Question: I have (5) pandas series i'm trying to plot on (5) graphs. i want to have them so that they look like this format with the 5th chart on the last row by itself, centered (don't focus on the contents of the charts, just the positioning)

But in pandas 0.16.1, I get an Index Error on the 5th chart. Here's a MCVE example of my issue that you guys can copy and paste and try for yourself.
'''
import pandas as pd
import numpy as np
import matplotlib.pyplot as plt
import matplotlib
matplotlib.style.use('ggplot')
fig = plt.figure()
firstperiod = pd.Series({1:1, 2:2, 3:3, 4:3, 5:4})
secondperiod = pd.Series({1:1, 2:1, 3:2, 4:2})
thirdperiod = pd.Series({1:4, 2:4, 3:5, 4:1, 5:1, 6:3})
fourthperiod = pd.Series({1:3, 2:3, 3:1, 4:6, 5:7, 6:5})
fifthperiod = pd.Series({1:2, 2:2, 3:1, 4:5, 5:5})
ax1 = plt.subplot2grid((6,4), [0,0], 2, 2)
firstperiod.plot(kind='hist', bins=5)
ax2 = plt.subplot2grid((6,4), [0,2], 2, 2)
secondperiod.plot(kind='hist', bins=4)
ax3 = plt.subplot2grid((6,4), [2,1], 2, 2)
thirdperiod.plot(kind="hist", bins=6)
ax4 = plt.subplot2grid((6,4), [2,2], 2, 2)
fourthperiod.plot(kind="hist", bins=6)
ax5 = plt.subplot2grid((6,4), [4,1], 2, 2)
fifthperiod.plot(kind="hist", bins=5)
plt.tight_layout()
plt.show()
'''
It executes until the last (5th) chart and then this pops up:
'IndexError: index 4 is out of bounds for axis 0 with size 4'
What gives? and how to fix this?
thanks in advance guys,appreciate it.
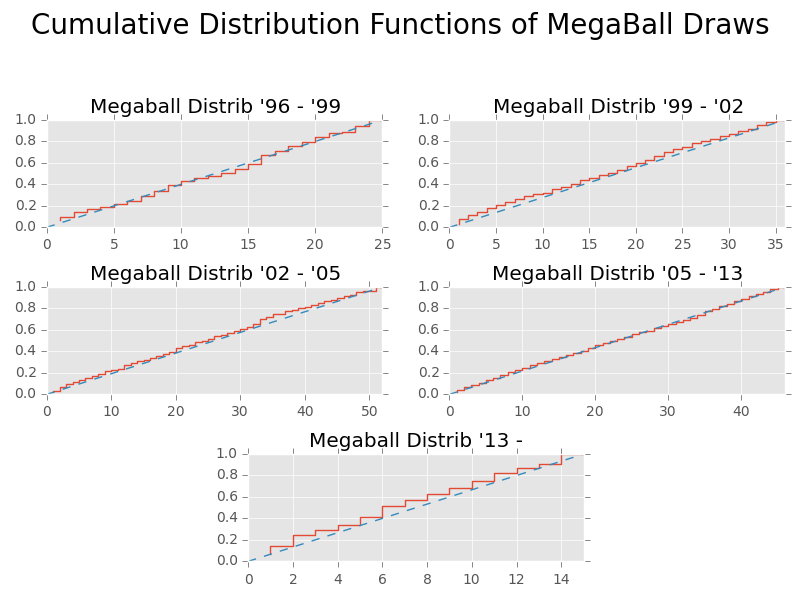
Answer: This is what you are after... I have added 'plt.ion()' to bring it into interactive mode and 'plt.draw()' to add each figure as you define it.
By doing this it becomes obvious that the axis is defined as '(y,x)' not '(x,y)'...
<URL> might also help in the future
'''
import pandas as pd
import numpy as np
import matplotlib.pyplot as plt
import matplotlib
matplotlib.style.use('ggplot')
plt.ion()
fig = plt.figure()
firstperiod = pd.Series({1:1, 2:2, 3:3, 4:3, 5:4})
secondperiod = pd.Series({1:1, 2:1, 3:2, 4:2})
thirdperiod = pd.Series({1:4, 2:4, 3:5, 4:1, 5:1, 6:3})
fourthperiod = pd.Series({1:3, 2:3, 3:1, 4:6, 5:7, 6:5})
fifthperiod = pd.Series({1:2, 2:2, 3:1, 4:5, 5:5})
ax1 = plt.subplot2grid((3,4), (0,0), colspan=2)
firstperiod.plot(kind='hist', bins=5)
plt.draw()
raw_input()
ax2 = plt.subplot2grid((3,4), (0,2), colspan=2)
secondperiod.plot(kind='hist', bins=4)
plt.draw()
raw_input()
ax3 = plt.subplot2grid((3,4), (1,0), colspan=2)
thirdperiod.plot(kind="hist", bins=6)
plt.draw()
raw_input()
ax4 = plt.subplot2grid((3,4), (1,2), colspan=2)
fourthperiod.plot(kind="hist", bins=6)
plt.draw()
raw_input()
ax5 = plt.subplot2grid((3,4), (2,1), colspan=2)
fifthperiod.plot(kind="hist", bins=5)
plt.draw()
raw_input()
plt.tight_layout()
plt.draw()
'''
I changed the column height from 6 to 3 because the graph you showed above had the 'colspan' as twice the 'rowspan'